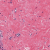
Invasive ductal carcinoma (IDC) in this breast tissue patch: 0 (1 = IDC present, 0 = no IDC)